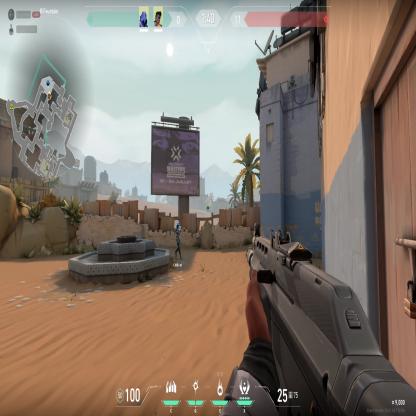
Label: teammate